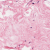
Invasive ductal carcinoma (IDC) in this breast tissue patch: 0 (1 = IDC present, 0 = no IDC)